Question: I'll try to make subview's sizes same its superview.
'''
override func viewDidLayoutSubviews() {
subView.setTranslatesAutoresizingMaskIntoConstraints(true)
let viewsDictionary = ["subView": subView]
view.addConstraints(NSLayoutConstraint.constraintsWithVisualFormat("V:|[subView]|", options: nil, metrics: nil, views: viewsDictionary))
view.addConstraints(NSLayoutConstraint.constraintsWithVisualFormat("H:|[subView]|", options: nil, metrics: nil, views: viewsDictionary))
}
'''

What I do wrong?
=========================
Update!
'''
subView.setTranslatesAutoresizingMaskIntoConstraints(false)
let viewsDictionary = ["subView": subView]
view.addConstraints(NSLayoutConstraint.constraintsWithVisualFormat("V:|-0.0-[subView]-0.0-|", options: nil, metrics: nil, views: viewsDictionary))
view.addConstraints(NSLayoutConstraint.constraintsWithVisualFormat("H:|-0.0-[subView]-0.0-|", options: nil, metrics: nil, views: viewsDictionary))
}
'''
But no effect =(
Thx a lot!
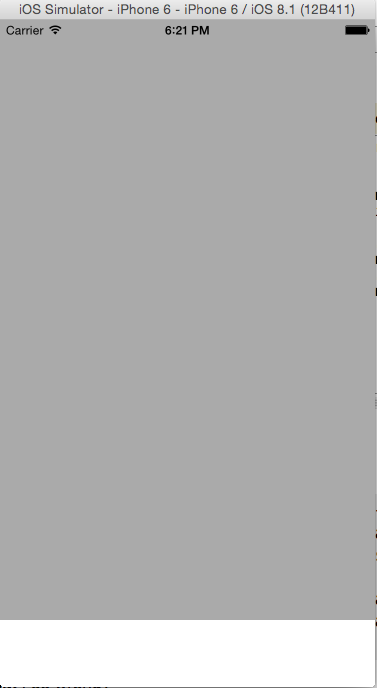
Answer: Two mistakes (at least). First:
'''
subView.setTranslatesAutoresizingMaskIntoConstraints(true)
'''
That needs to be 'false', not 'true'.
Second: You don't want to simply do this in 'viewDidLayoutSubviews', because that method will be called many times during the life of your app, and you're going to be adding new constraints unconditionally every time.